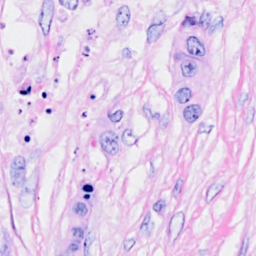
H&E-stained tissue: Breast